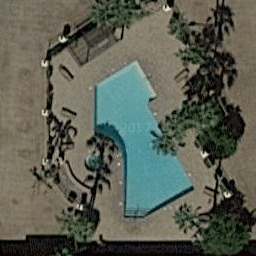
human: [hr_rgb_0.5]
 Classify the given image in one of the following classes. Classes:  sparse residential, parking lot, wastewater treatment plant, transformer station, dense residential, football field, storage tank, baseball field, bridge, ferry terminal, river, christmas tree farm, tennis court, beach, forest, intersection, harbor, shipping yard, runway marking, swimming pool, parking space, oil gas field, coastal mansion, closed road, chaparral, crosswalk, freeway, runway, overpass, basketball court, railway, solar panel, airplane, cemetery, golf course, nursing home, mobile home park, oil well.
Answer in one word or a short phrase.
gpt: swimming pool